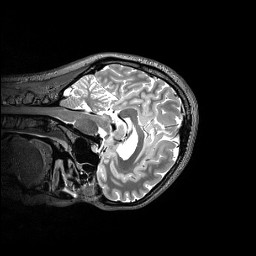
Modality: T2w
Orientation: sagittal
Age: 20
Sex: female
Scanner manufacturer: siemens
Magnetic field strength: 3 T
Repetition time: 3.2 s
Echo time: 0.565 s